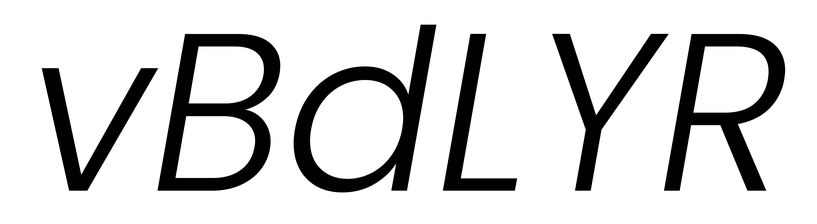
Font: Poppins-LightItalic